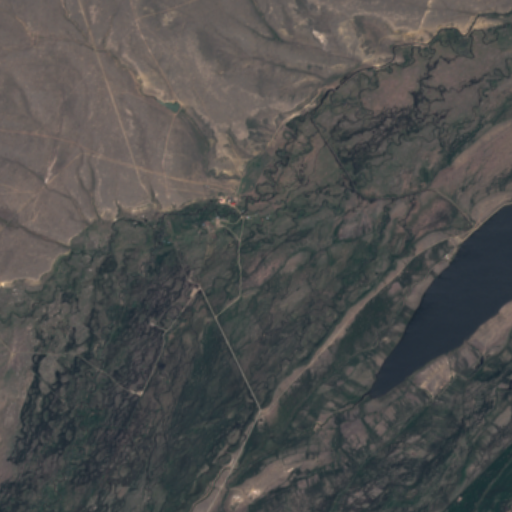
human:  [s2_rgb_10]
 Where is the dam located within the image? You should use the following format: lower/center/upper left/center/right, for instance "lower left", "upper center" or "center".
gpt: The dam is located in the center right of the image.
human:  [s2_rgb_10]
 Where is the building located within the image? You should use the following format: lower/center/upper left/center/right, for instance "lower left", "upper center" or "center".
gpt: The building is located in the center left of the image.
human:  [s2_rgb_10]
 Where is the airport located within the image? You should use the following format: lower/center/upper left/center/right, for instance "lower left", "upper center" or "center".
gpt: There is no airport in the image.